Aerial crown-view tile of a tropical tree (Barro Colorado Island, Panama), acquired 20240716:
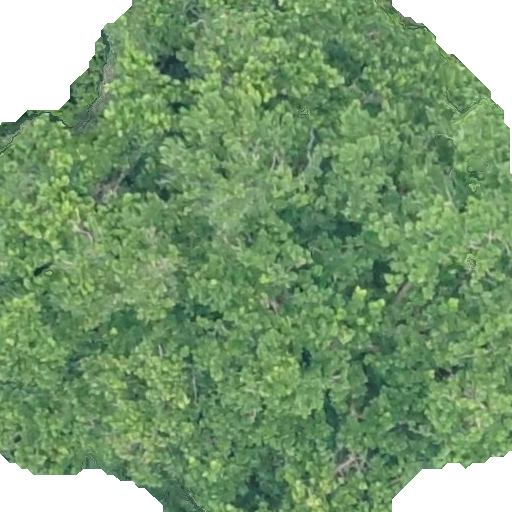
Species: Anacardium excelsum
GBIF accepted scientific name: Anacardium excelsum
Crown area: 461.452 m²